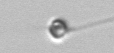
Label: flagellate